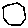
Label: hexagon